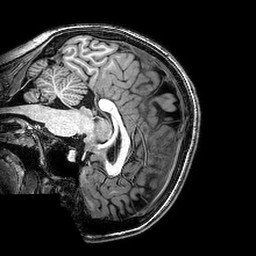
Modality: T1w
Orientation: sagittal
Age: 23
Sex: female
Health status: healthy
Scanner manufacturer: philips
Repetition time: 0.008212 s
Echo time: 0.00378 s